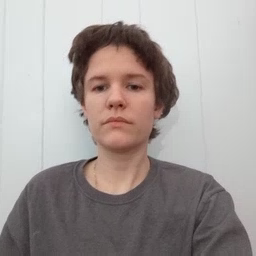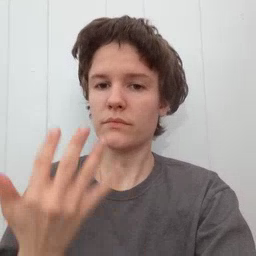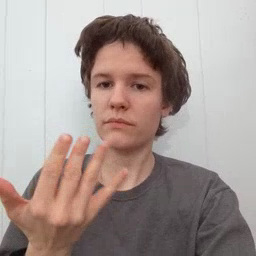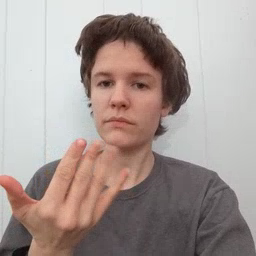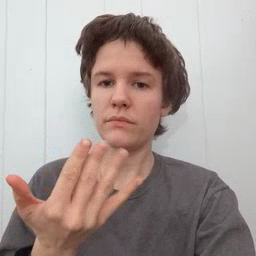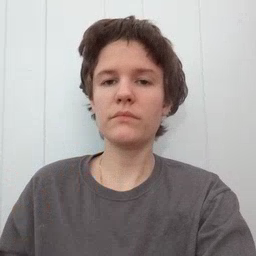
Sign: wait